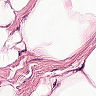
Metastatic tissue present: no